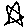
Label: star